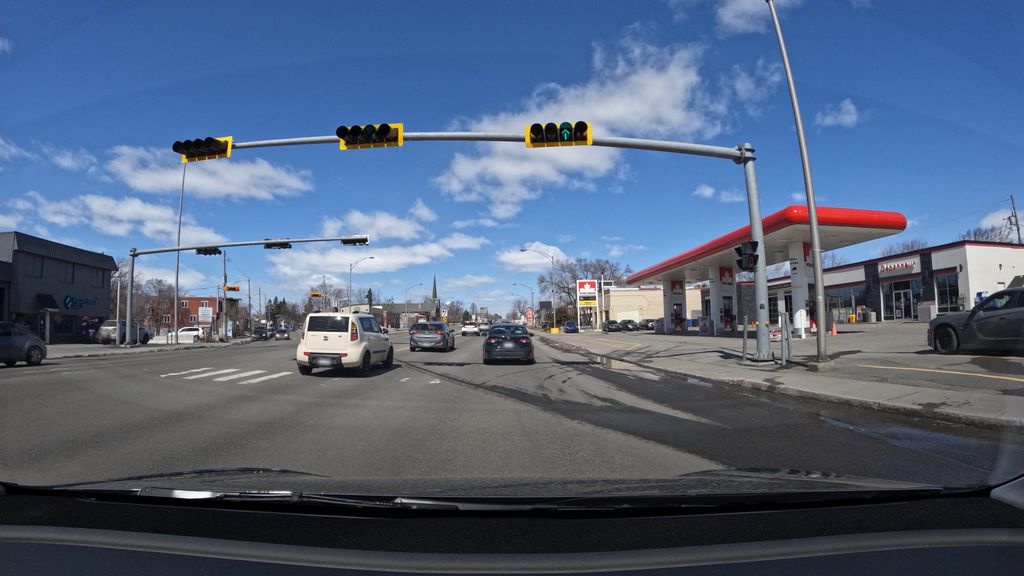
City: montreal